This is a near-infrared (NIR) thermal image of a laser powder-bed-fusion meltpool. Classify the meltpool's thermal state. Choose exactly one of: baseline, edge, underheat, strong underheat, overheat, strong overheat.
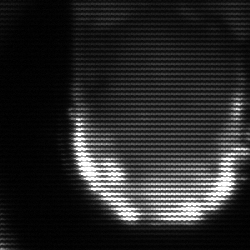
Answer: baseline